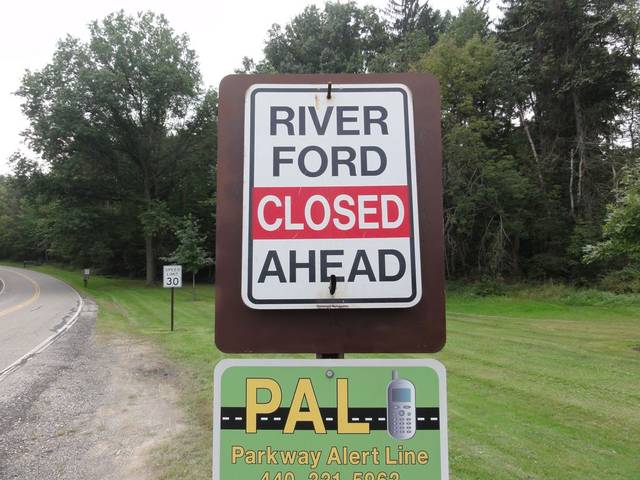
Region: United States
Coordinates: 41.315, -81.622